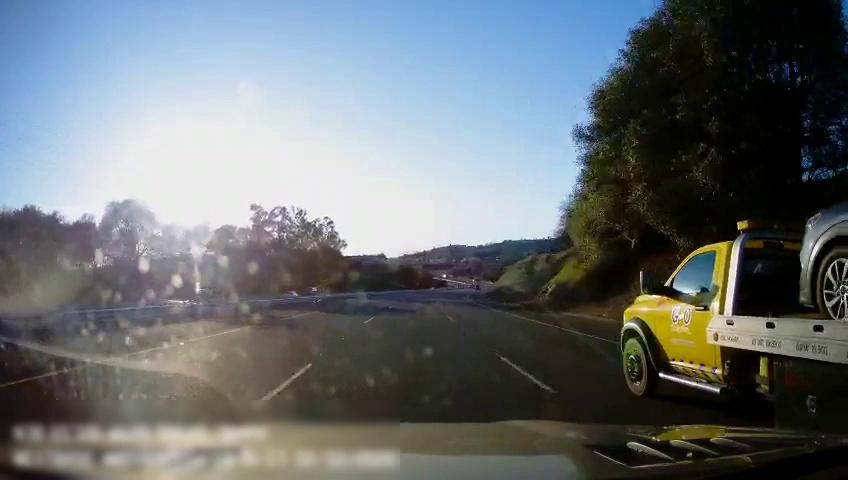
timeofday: Day
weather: Sunny
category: Drivable Space
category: Drivable Space
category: Vehicles | Truck
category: Vehicles | Car
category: Vehicles | SUV
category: Lanes | Current Lane
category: Lanes | Current Lane
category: Lanes | Alternate Lane
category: Lanes | Alternate Lane